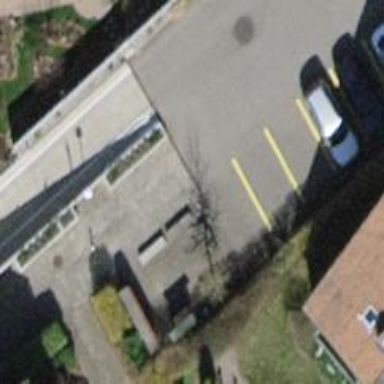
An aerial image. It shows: Concrete bench.